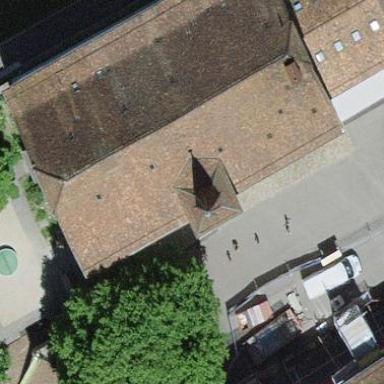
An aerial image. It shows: Historic stately castle building.